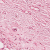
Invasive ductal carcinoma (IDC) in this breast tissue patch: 1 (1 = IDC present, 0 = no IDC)